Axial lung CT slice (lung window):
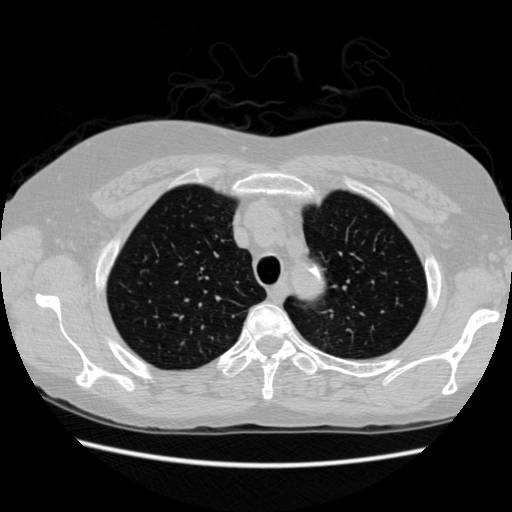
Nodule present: no